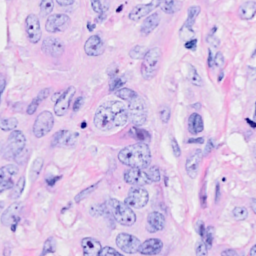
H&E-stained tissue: Breast